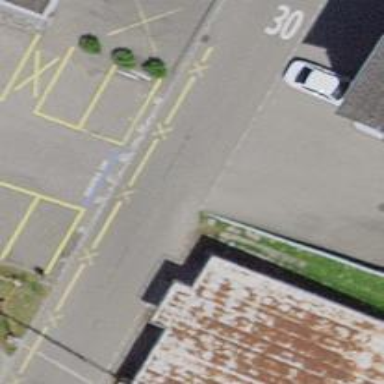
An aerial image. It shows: Parking aisle designated as service road.